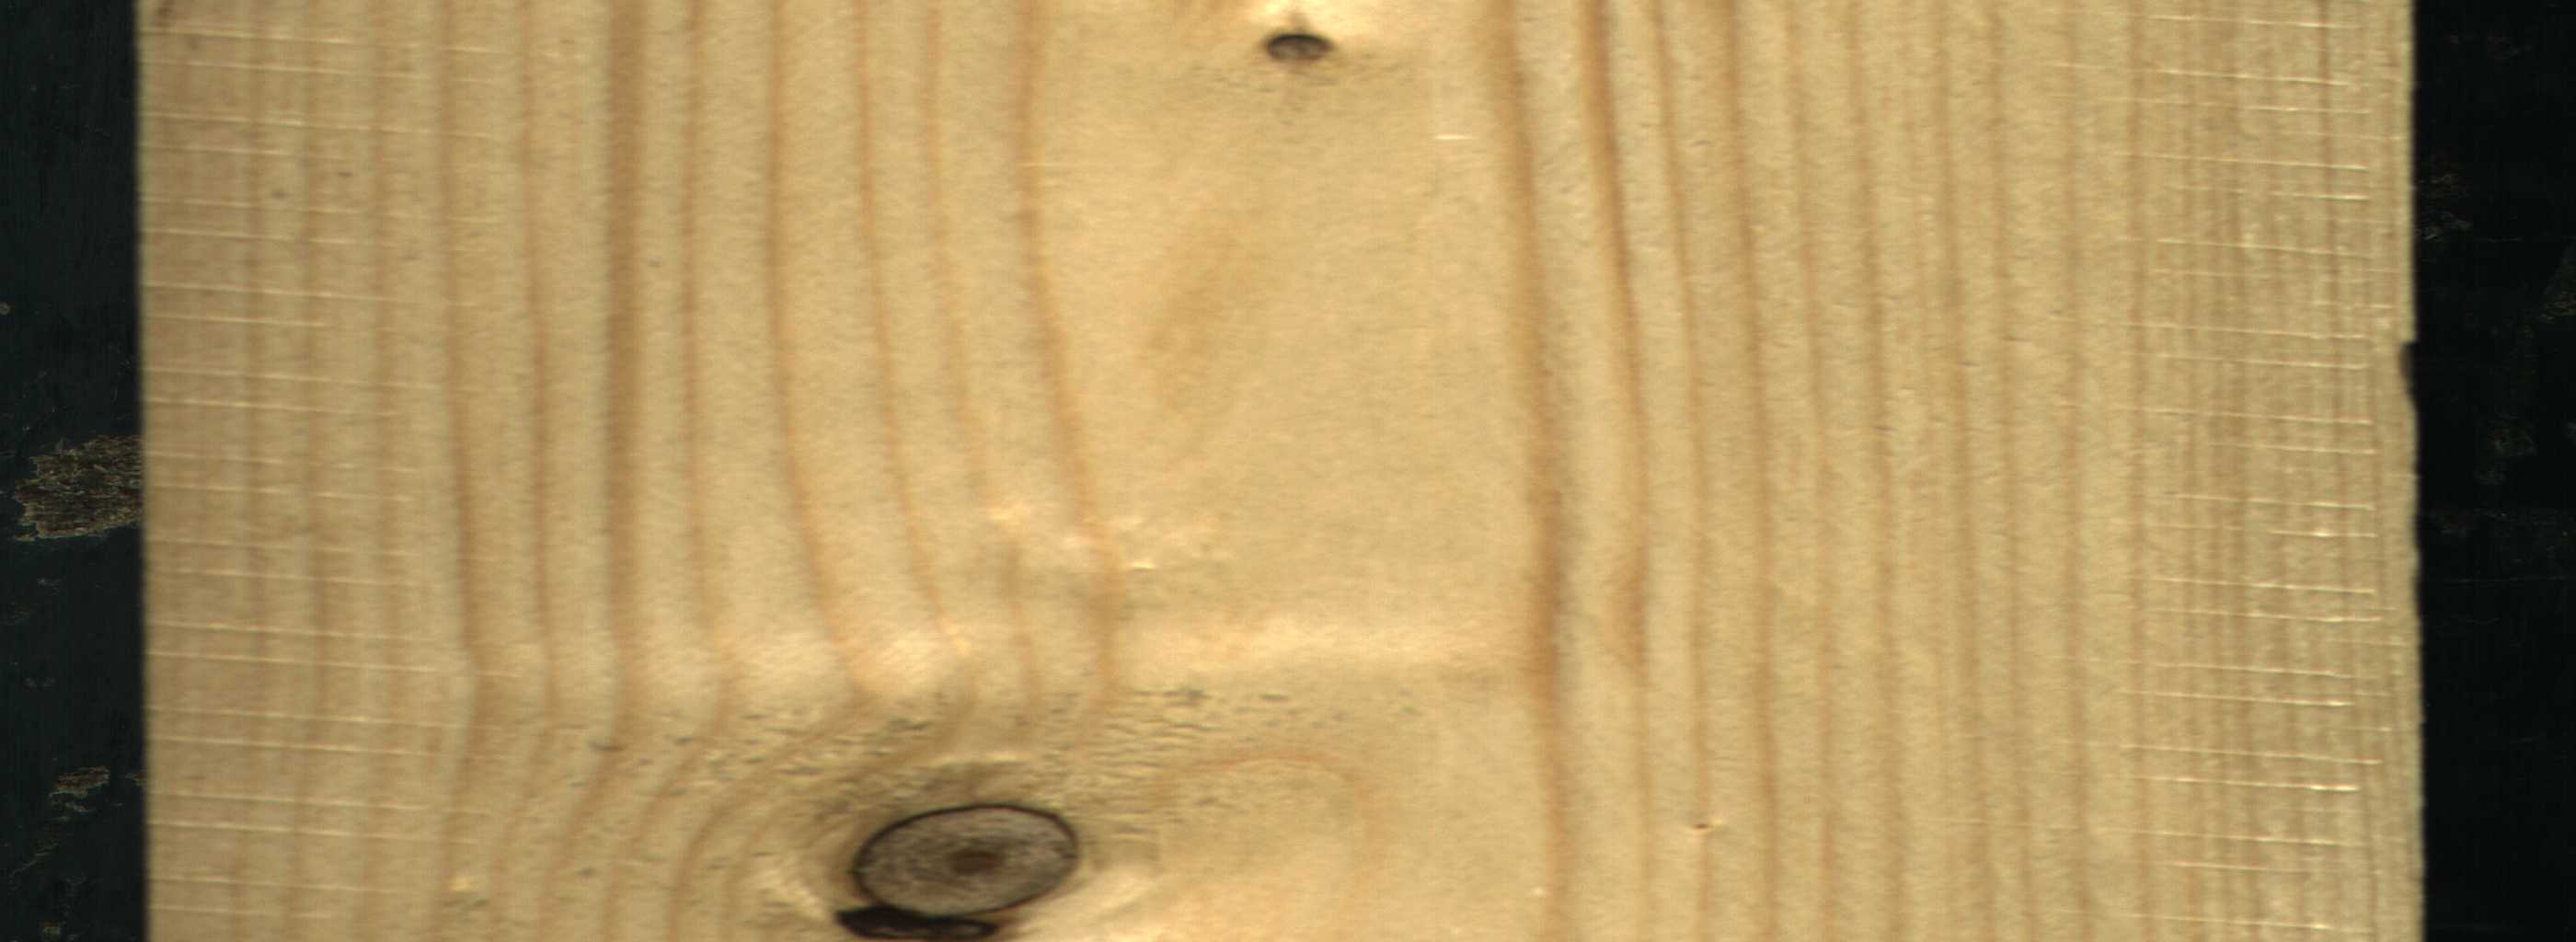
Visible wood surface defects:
Dead_Knot
Dead_Knot